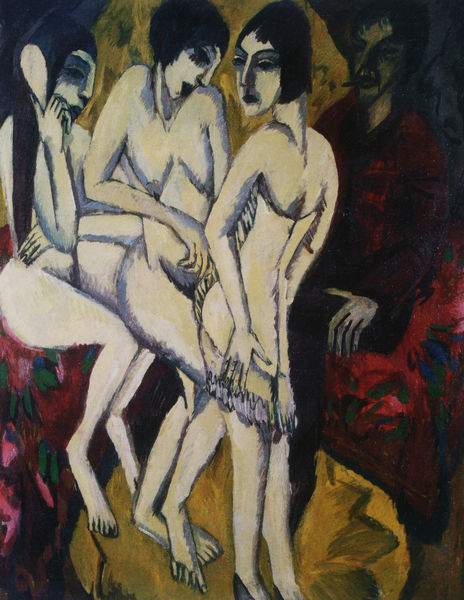
Titel: Urteil des Paris
Künstler: Ernst Ludwig Kirchner
Standort: Ludwigshafen
Institution: Wilhelm-Hack-Museum
Schlagwörter: akt, blau, dunkel, hand, haut, kopf, mann, nackt, weiß, akte, frauen, gelb, grün, kirchner, kubismus, menschen, sitzen, abend, brust, bunt, busen, frau, frisur, haar, hell, hintergrund, kariert, kleid, köpfe, mund, männer, nacht, nase, schwarz, rot, tuch, beige, expressionismus, malerei, muster, tanz, teppich, bart, gesichter, hemd, hose, jacke, augen, gesicht, hände, fransen, haare, sessel, stoff, drei, tänzerin, rosa, beine, brüste, liebe, sofa, unterhaltung, farbe, violett, hocker, vorbereitung, münder, rauchen, zigarre, robe, nackte, schenkel, dirne, vier, barfuss, berlin, unterrock, ausziehen, sex, künstler, bürste, zigarette, raucher, dandy, versteck, telefon, schüchtern, schminken, haarbürste, anziehen, ficken, lesben, bordell, puff, nutten, nacjte, kokotte, lesbisch, kokotten, 3, 4, 20er jahre, drei frauen ein mann, rudelbumsen, tzänzer, rot kirchner